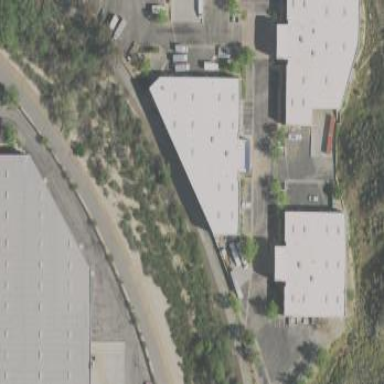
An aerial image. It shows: Warehouse.